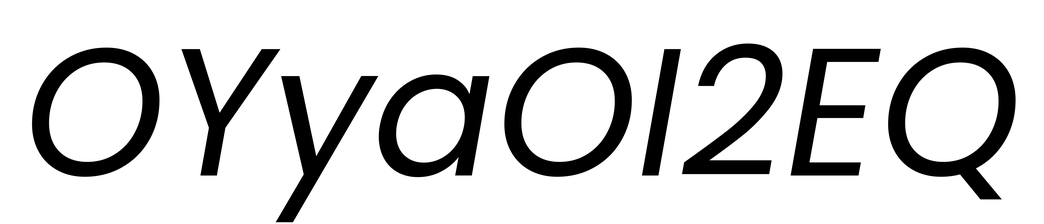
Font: Poppins-Italic